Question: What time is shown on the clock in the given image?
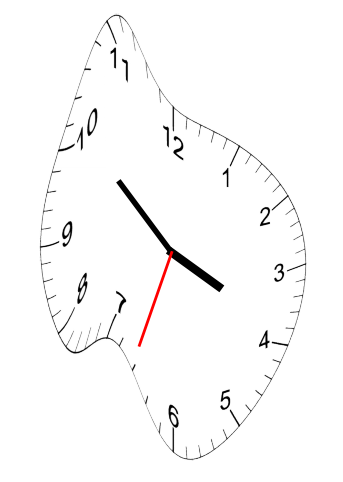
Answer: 03:51:33